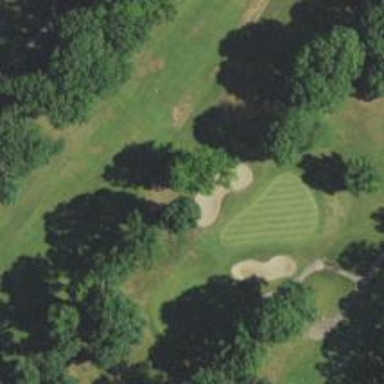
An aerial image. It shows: Golf hole.